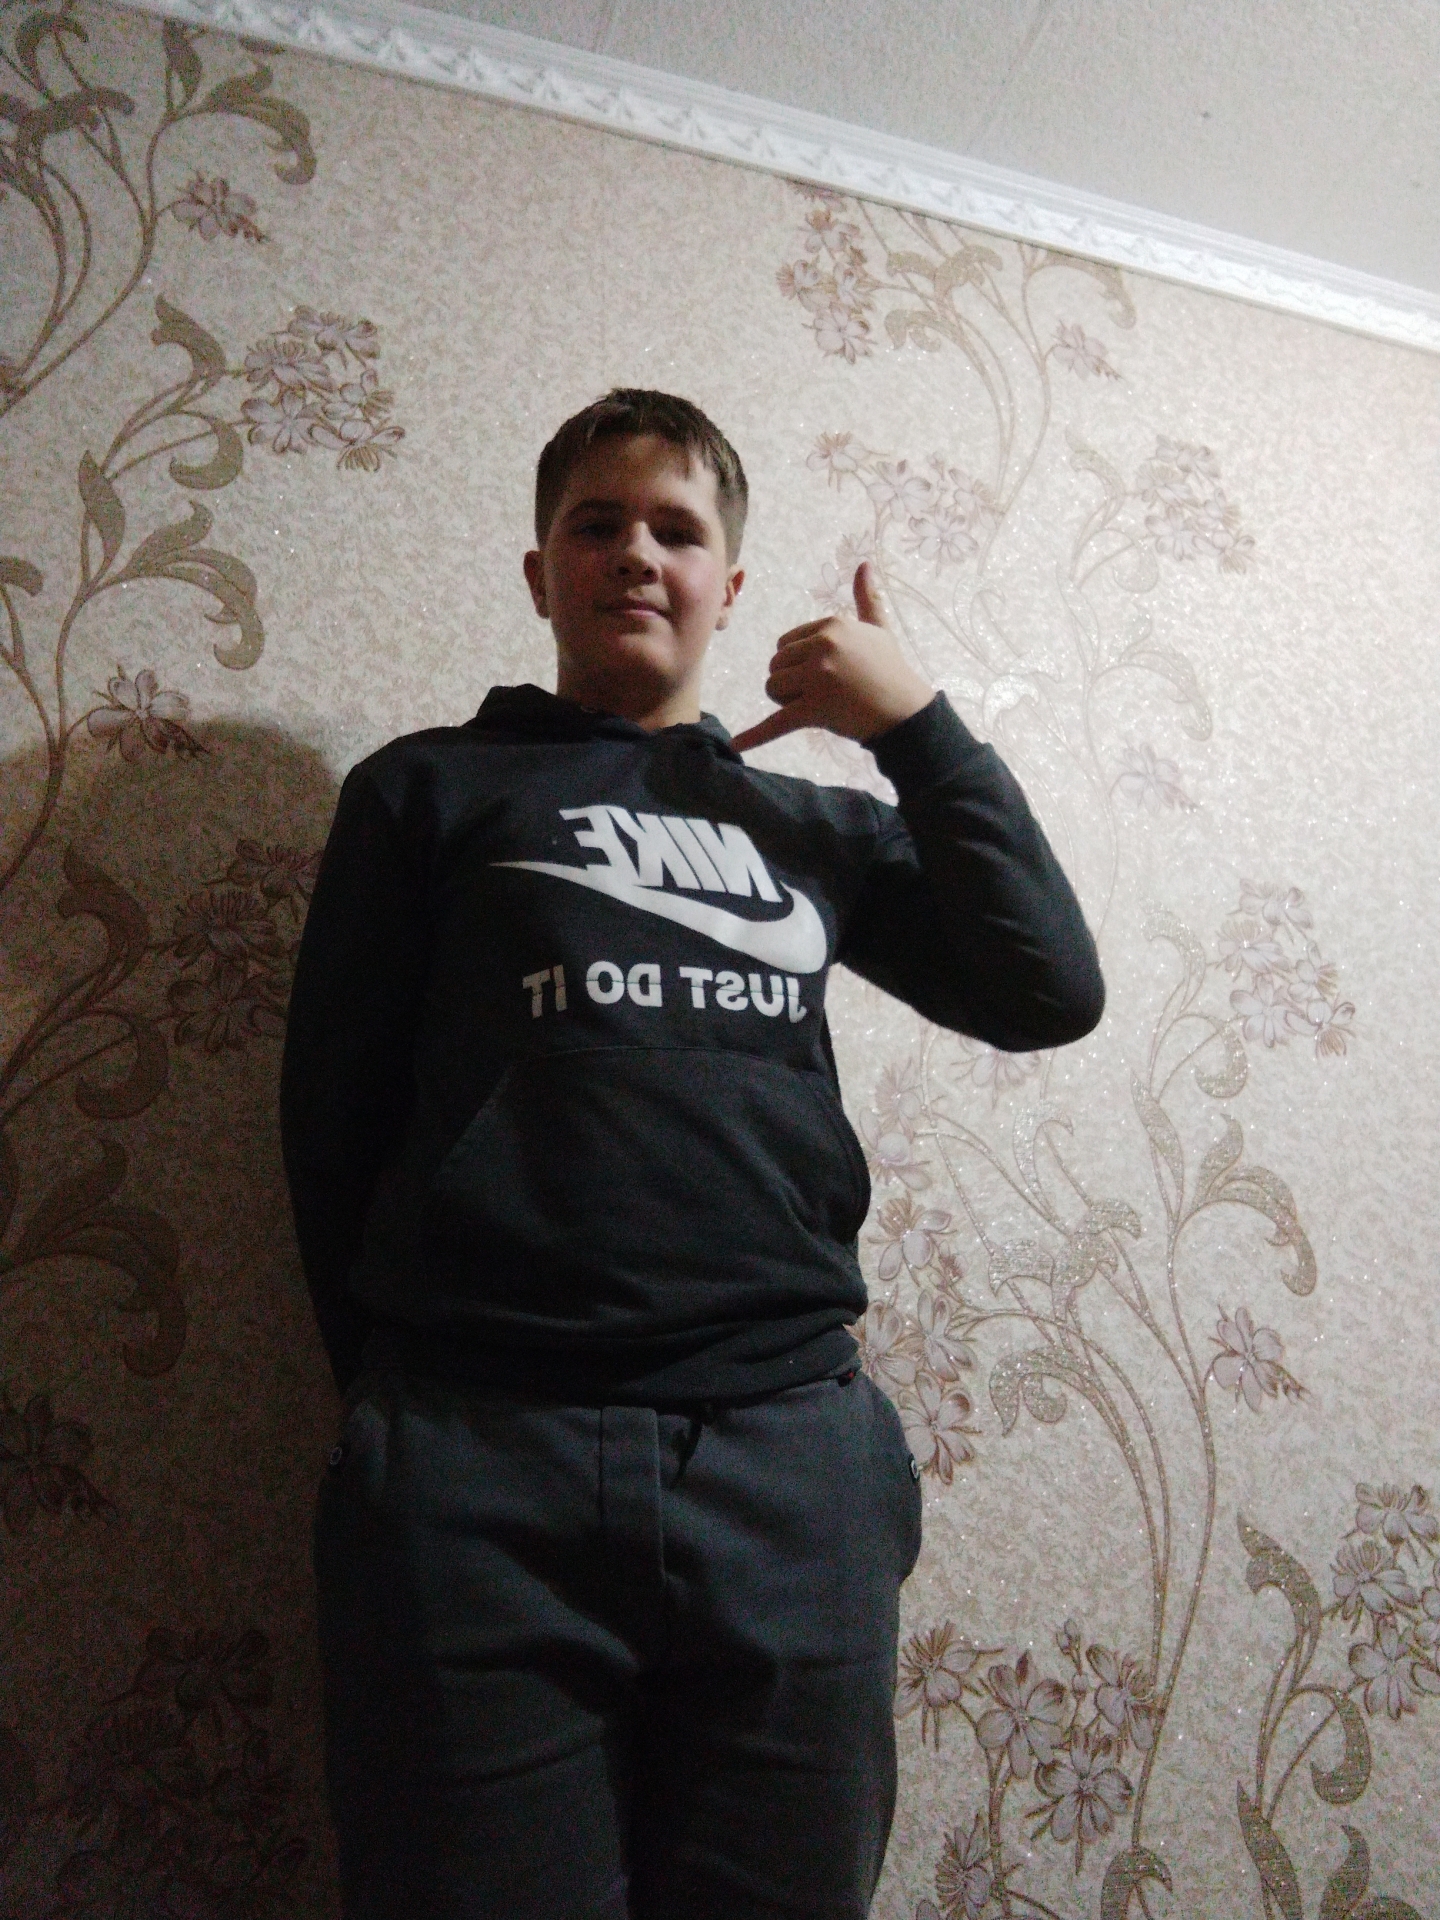
Label: noise